已知圆 \(O\) 的半径为 13，\(PQ\) 和 \(MN\) 是圆 \(O\) 的两条动弦，若 \(|\overrightarrow{PQ}| = 10\)，\(|\overrightarrow{MN}| = 24\)，则 \(|\overrightarrow{PM} + \overrightarrow{QN}|\) 的最大值是（ ）

A. 17 \quad B. 20 \quad C. 34 \quad D. 48
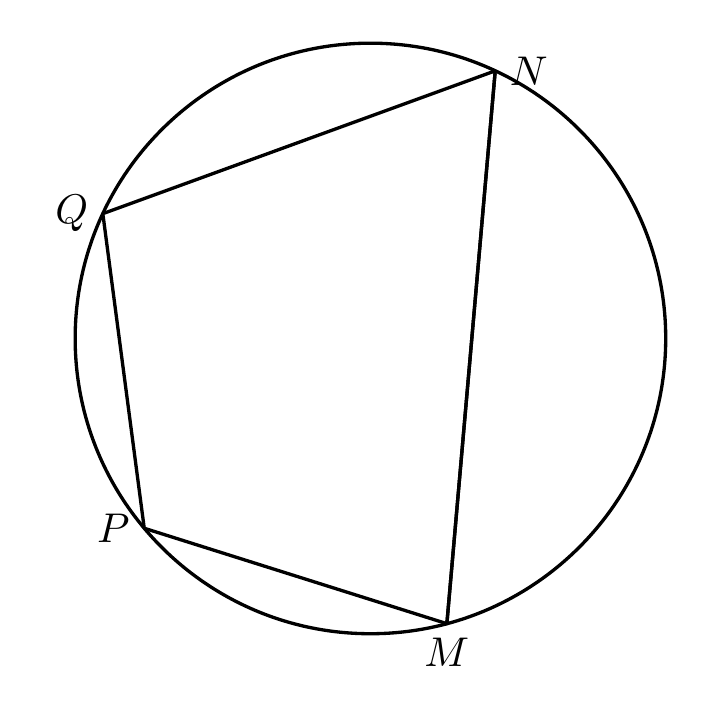
【解答】
【答案】C

【分析】利用向量的线性运算、绝对值三角不等式、垂径定理等知识进行分析，从而确定正确答案.

【解析】设 \(O\) 是圆的圆心，连接 \(MO,OP,ON\)，作 \(PQ \perp OE\)，\(MN \perp OD\)，垂足分别为 \(E,D\)，则 \(E,D\) 分别是 \(QP,MN\) 的中点，由勾股定理得 \(OE = \sqrt{13^2 - 5^2} = 12\),

\(OD = \sqrt{13^2 - 12^2} = 5\),

\(\overrightarrow{PM} + \overrightarrow{QN} = \overrightarrow{OM} - \overrightarrow{OP} + \overrightarrow{ON} - \overrightarrow{OQ}\)

\(= (\overrightarrow{OM} + \overrightarrow{ON}) - (\overrightarrow{OP} + \overrightarrow{OQ}) = 2(\overrightarrow{OD} - \overrightarrow{OE})\),

故
\(|\overrightarrow{PM} + \overrightarrow{QN}| = 2|\overrightarrow{OD} - \overrightarrow{OE}| \leq 2(|\overrightarrow{OD}| + |\overrightarrow{OE}|) = 34\),

当 \(\overrightarrow{OE},\overrightarrow{OD}\) 反向时等号成立，

所以 \(|\overrightarrow{PM} + \overrightarrow{QN}|\) 的最大值是 34.

故选：C

【点睛】方法点睛：

解决圆中向量问题，垂径定理是一个重要的工具，通过垂径定理找到弦的中点，将向量与圆心和中点联系起来，便于进行向量的运算和转化.
对于求向量和的模的最值问题，利用向量的线性运算将其转化为已知向量的运算形式，再结合绝对值三角不等式（当且仅当与同向或反向时取等号）来求解，是一种常用的方法.
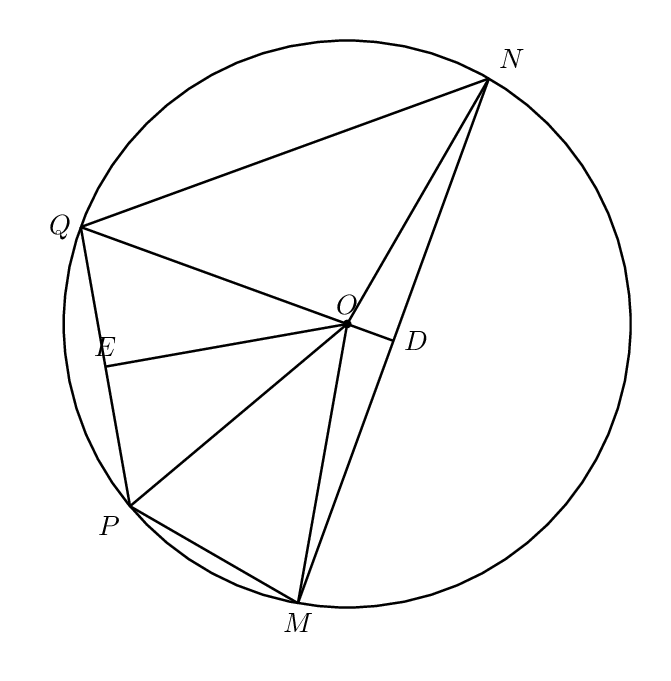